【题型】解答题　【知识点】立体几何　【难度】easy
如图，已知顶点为 \(S\) 的圆锥其底面圆 \(O\) 的半径为 \(8\)，点 \(Q\) 为圆锥底面半圆弧 \(AC\) 的中点，点 \(P\) 为母线 \(SA\) 的中点。

(1)若母线长为 \(10\)，求圆锥的体积；

(2)若异面直线 \(PQ\) 与 \(SO\) 所成角大小为 \(\frac{\pi}{4}\)，求 \(P\)、\(Q\) 两点间的距离。

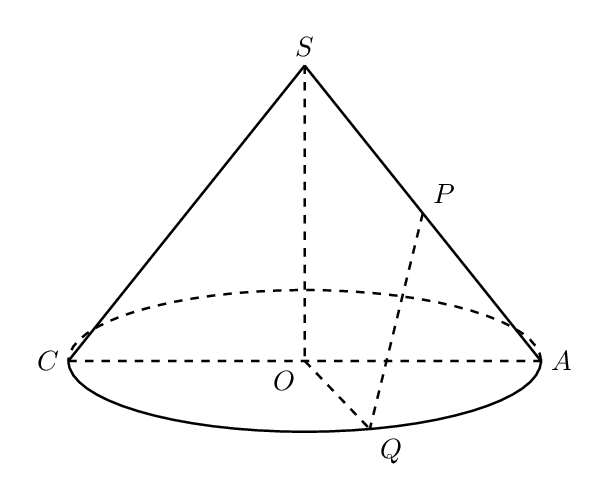
【解答】
【答案】
(1) \(128\pi\)；

(2) \(4\sqrt{10}\)。

\noindent\textbf{【分析】}

(1) 由已知结合勾股定理求圆锥的高，再由圆锥的体积公式进行求解；

(2) 取 \(OA\) 的中点 \(M\)，连接 \(PM\)，得到 \(PM\,/\!/\,SO\)，得到 \(\angle MPQ\) 为异面直线 \(PQ\) 与 \(SO\) 所成的角，再由已知求解直角三角形得答案。

\noindent\textbf{【解答】} 解：

(1)$\because$ 圆锥的底面半径 \(r=8\)，\\
    若母线长为 \(10\)，则圆锥的高 \(h=\sqrt{10^2-8^2}=6\)，\\
    $\therefore$ 圆锥的体积为 \(V=\frac{1}{3}\pi r^2 h=\frac{1}{3}\pi \times 64 \times 6 = 128\pi\)；

(2) 取 \(OA\) 的中点 \(M\)，连接 \(PM\)、\(QM\)，\\
    又点 \(P\) 为母线 \(SA\) 的中点，$\therefore$ \(PM\,/\!/\,SO\)，\\
    故 \(\angle MPQ\) 为异面直线 \(PQ\) 与 \(SO\) 所成的角，等于 \(\frac{\pi}{4}\)。\\
    由点 \(Q\) 为半圆弧 \(AC\) 的中点，得 \(OQ \perp OA\)，\\
    在 Rt\(\triangle MOQ\) 中，$\because$ \(OM=4\)，\(OQ=8\)，$\therefore$ \(MQ=\sqrt{8^2+4^2}=4\sqrt{5}\)，\\
    $\because$ \(PM\,/\!/\,SO\)，且 \(SO \perp\) 平面 \(ABQ\)，\\
    $\therefore$ \(PM \perp\) 平面 \(ACQ\)，又 \(MQ \subset\) 平面 \(ABQ\)，\\
    $\therefore$ \(PM \perp MQ\)，\\
    在 Rt\(\triangle PMQ\) 中，$\because$ \(\angle MPQ=\frac{\pi}{4}\)，\(MQ=4\sqrt{5}\)，$\therefore$ \(PQ=4\sqrt{10}\)。\\
    即 \(P\)、\(Q\) 两点间的距离为 \(4\sqrt{10}\)。

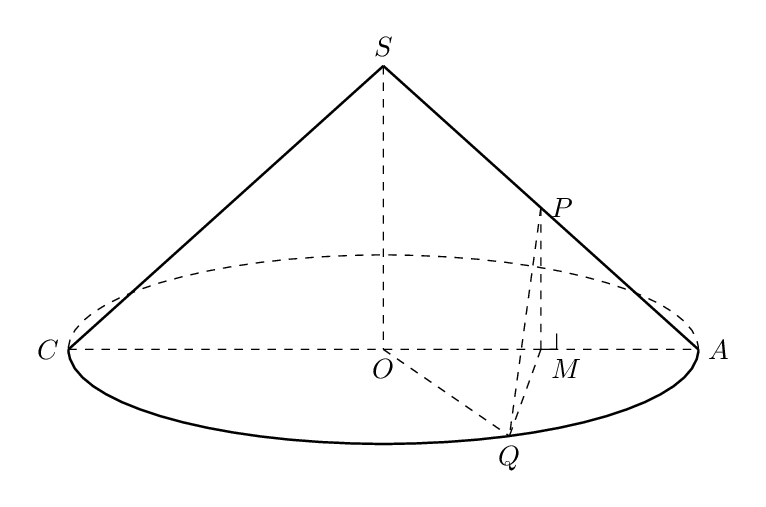